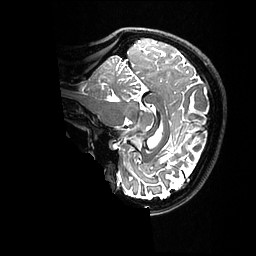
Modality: T2w
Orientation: sagittal
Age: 42
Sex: female
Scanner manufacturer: ge
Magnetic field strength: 3 T
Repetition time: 3.202 s
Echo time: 0.06623 s